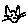
Label: cat